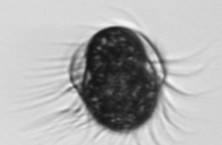
Label: Mesodinium